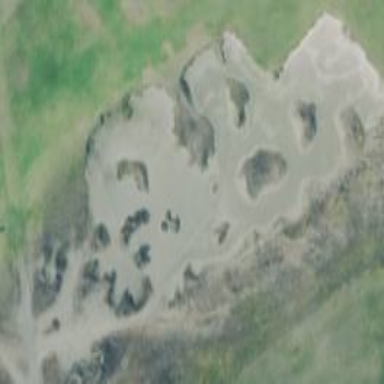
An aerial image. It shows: Sand bunker on golf course.